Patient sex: M
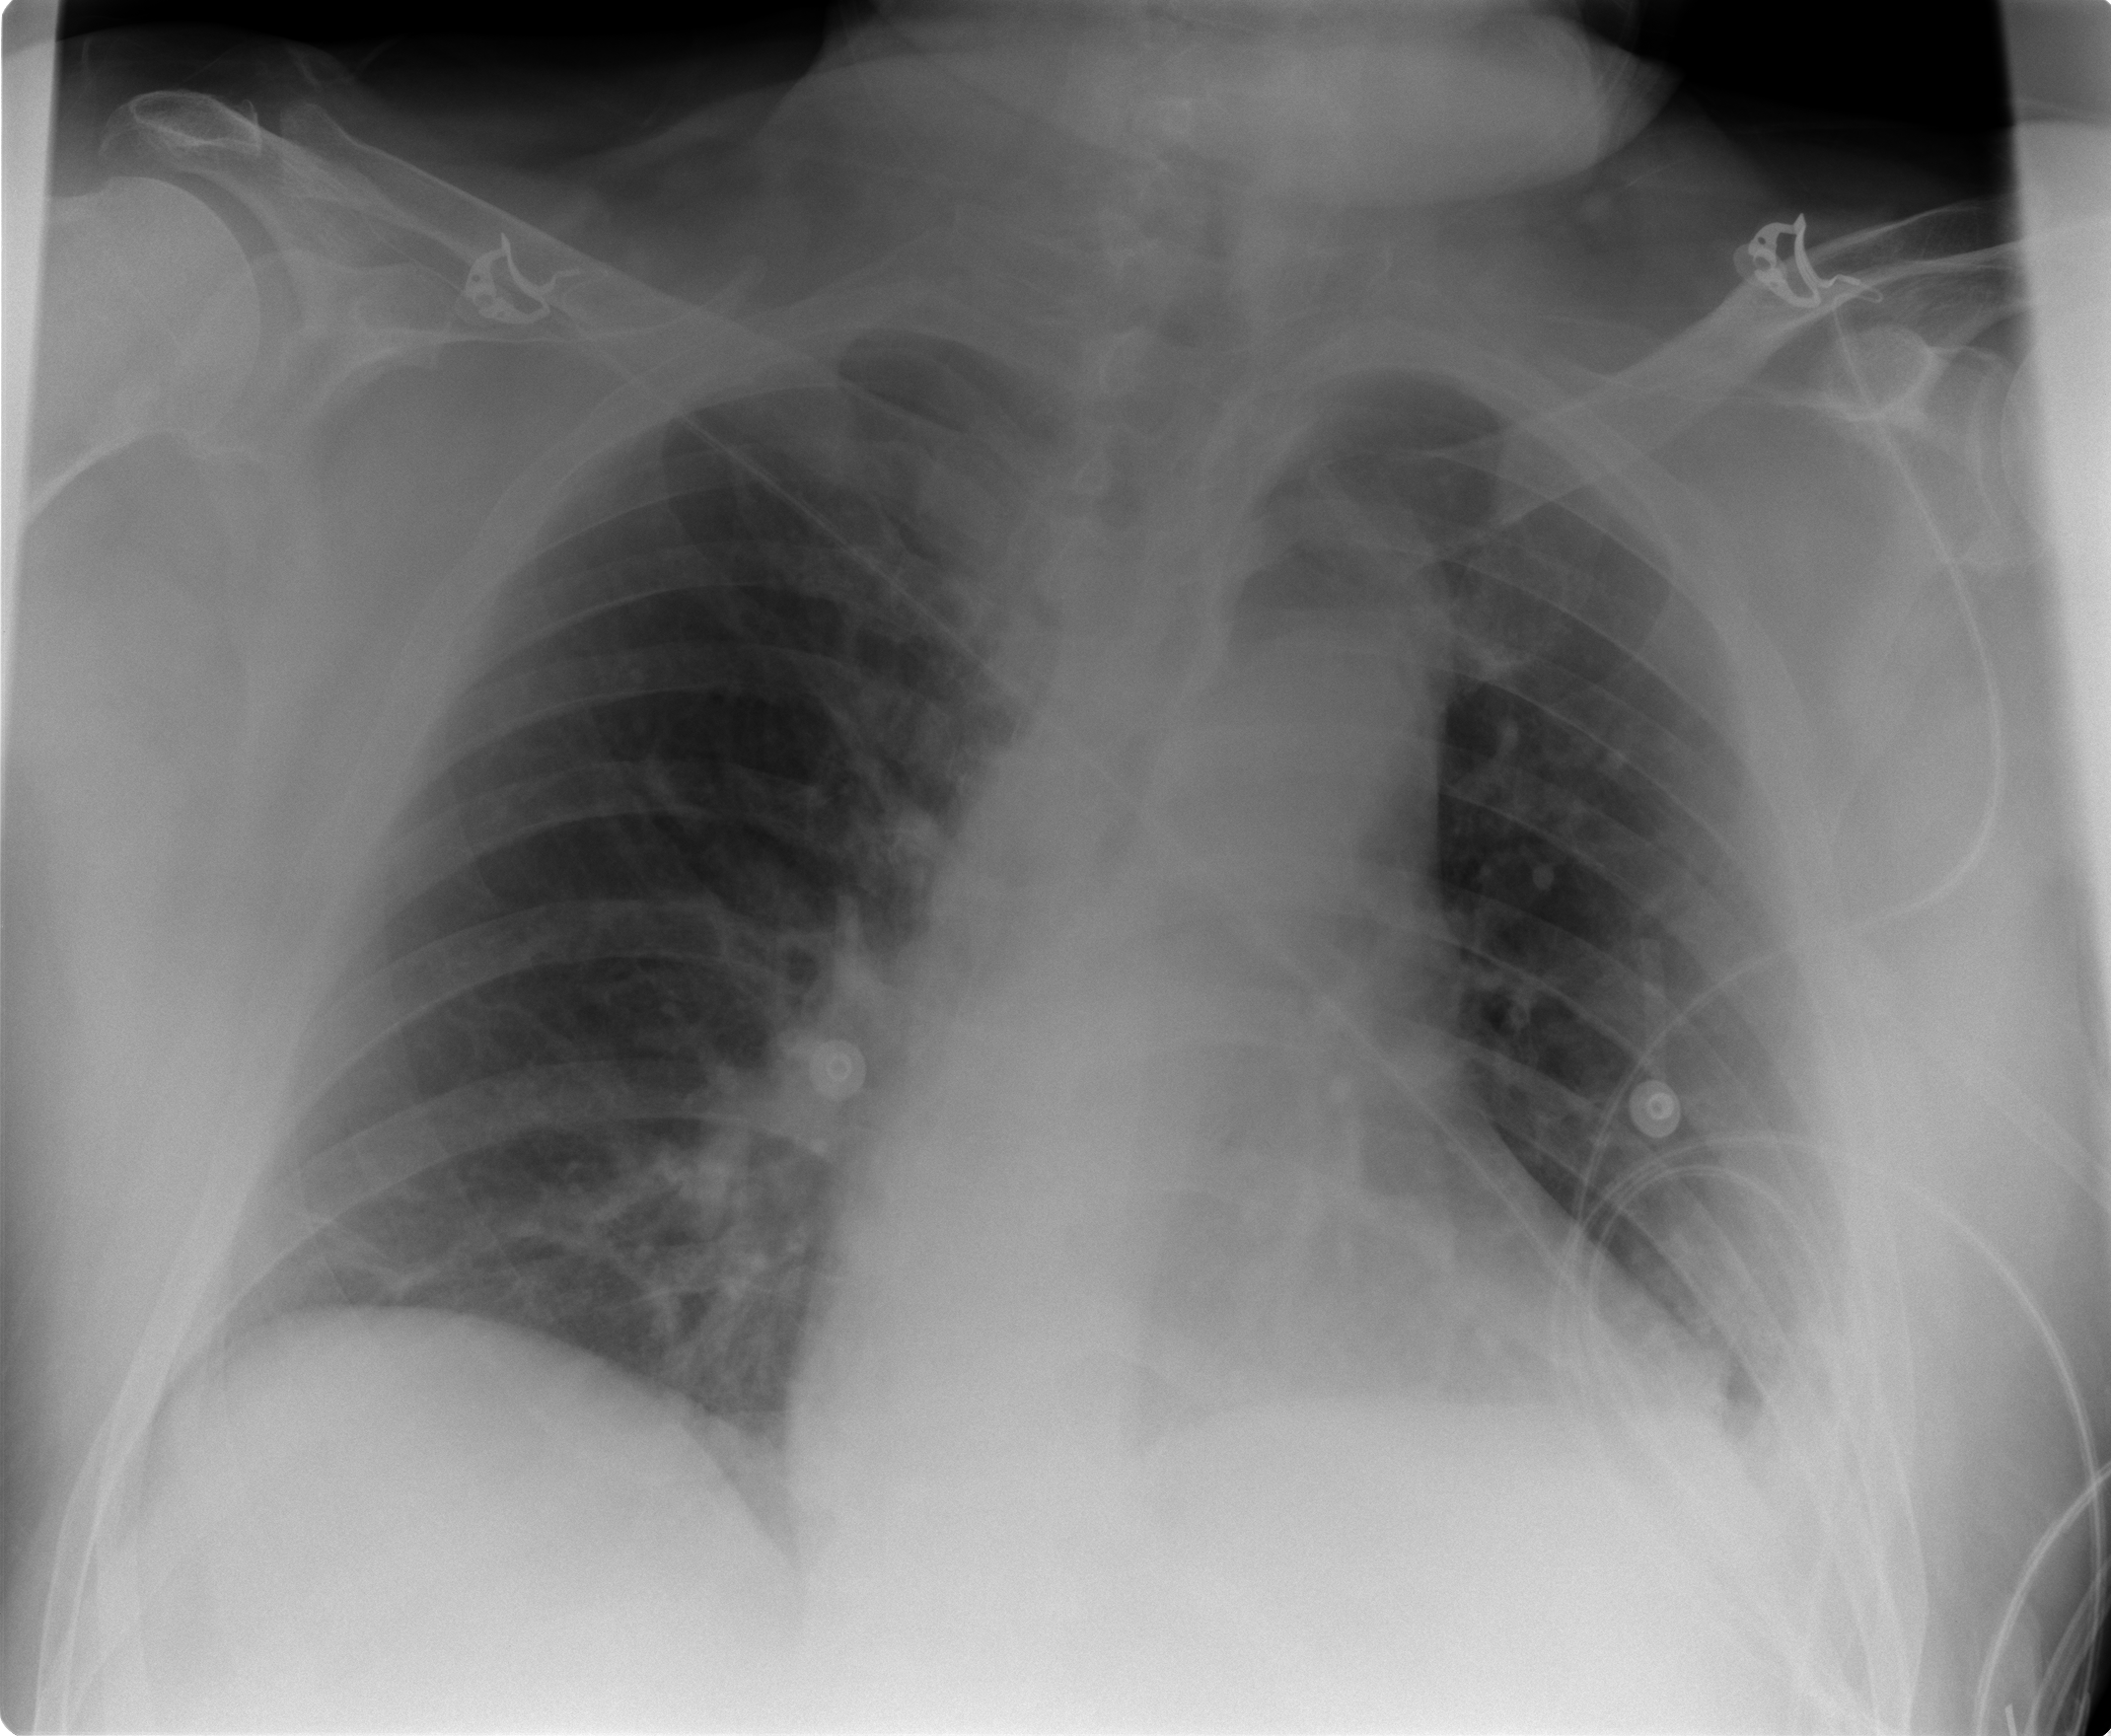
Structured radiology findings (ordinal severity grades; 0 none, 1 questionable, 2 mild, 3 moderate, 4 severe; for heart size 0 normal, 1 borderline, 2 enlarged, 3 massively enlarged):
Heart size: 1
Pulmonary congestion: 0
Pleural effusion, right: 0
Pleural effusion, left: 2
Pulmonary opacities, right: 0
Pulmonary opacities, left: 0
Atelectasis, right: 2
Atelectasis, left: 2